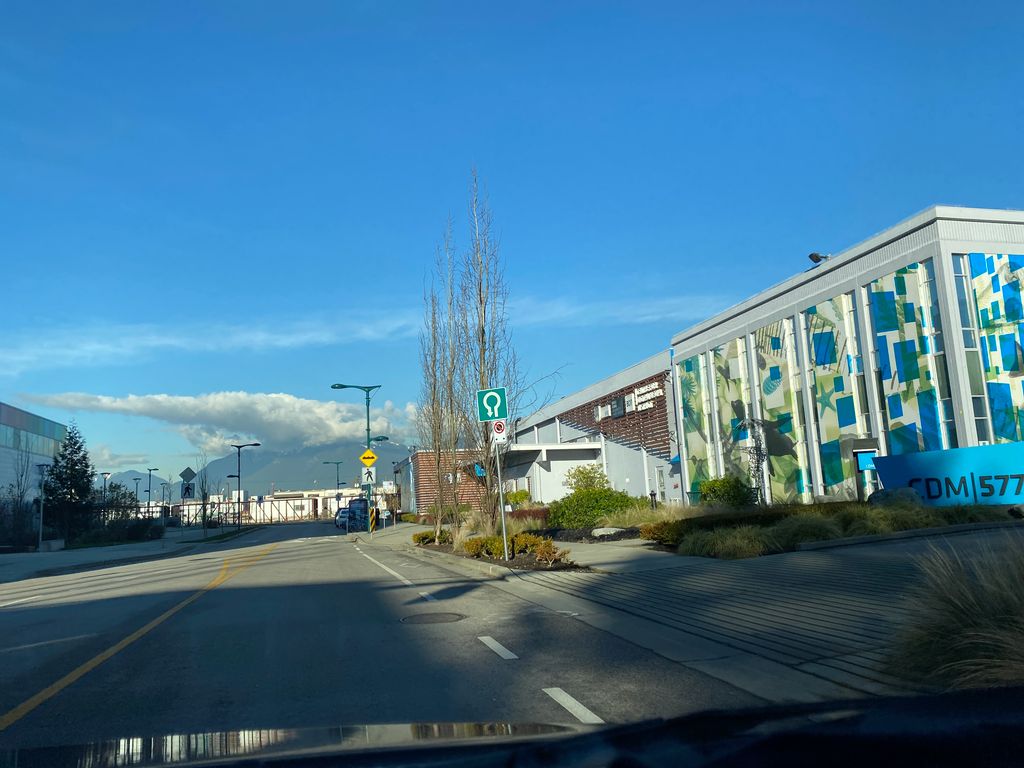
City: vancouver